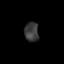
Tissue: lung
Cell type: Myeloid cells
Senescence score: 0.2188
Nuclear area (px): 269
Mean DAPI intensity: 58.498